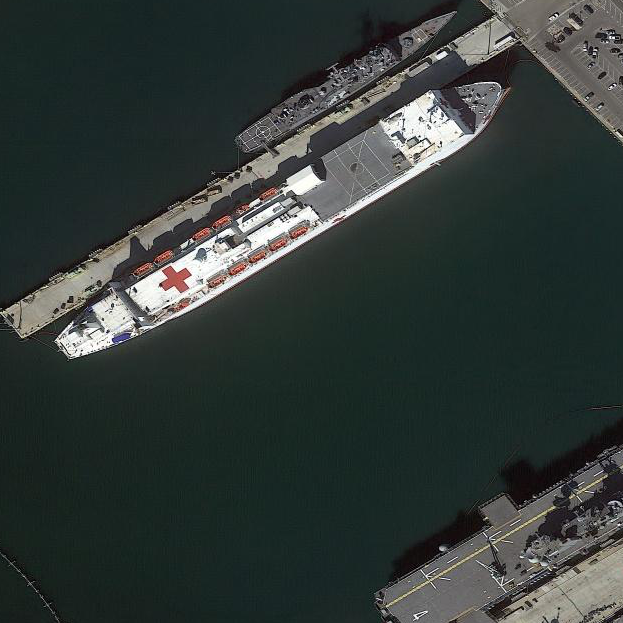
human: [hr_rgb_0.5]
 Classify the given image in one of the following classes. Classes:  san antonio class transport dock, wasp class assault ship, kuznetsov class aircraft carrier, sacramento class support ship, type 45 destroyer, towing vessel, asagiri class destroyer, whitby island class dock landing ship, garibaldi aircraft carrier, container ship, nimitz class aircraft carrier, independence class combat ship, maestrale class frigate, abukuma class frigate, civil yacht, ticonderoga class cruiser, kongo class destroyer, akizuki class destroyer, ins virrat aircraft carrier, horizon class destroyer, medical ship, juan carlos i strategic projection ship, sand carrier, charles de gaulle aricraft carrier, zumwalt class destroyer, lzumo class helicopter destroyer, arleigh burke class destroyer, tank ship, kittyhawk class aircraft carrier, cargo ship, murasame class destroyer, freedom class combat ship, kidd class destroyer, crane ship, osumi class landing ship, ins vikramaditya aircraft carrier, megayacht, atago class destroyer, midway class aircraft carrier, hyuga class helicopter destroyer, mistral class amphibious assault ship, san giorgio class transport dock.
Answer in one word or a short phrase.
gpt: Medical ship